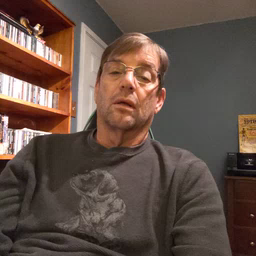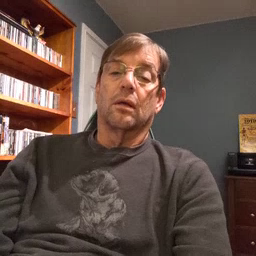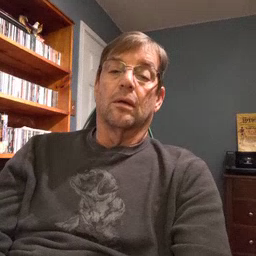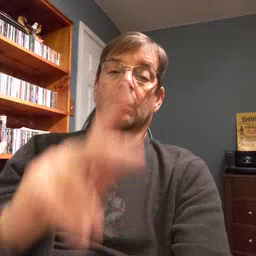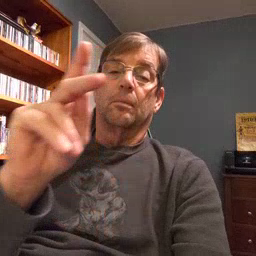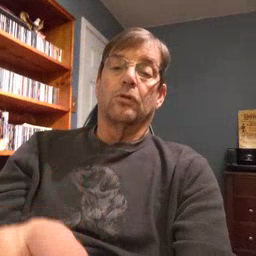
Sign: person